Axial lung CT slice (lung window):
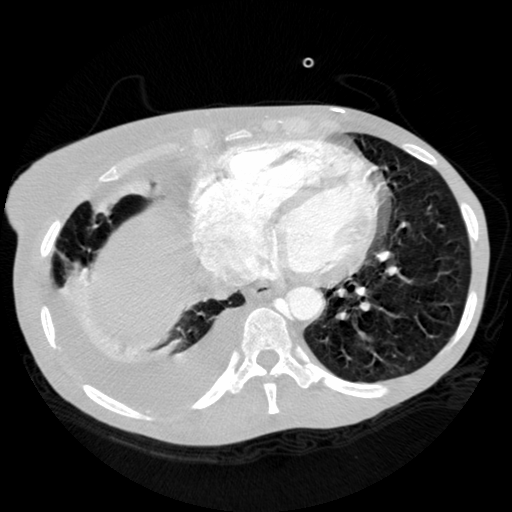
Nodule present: no